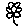
Label: flower